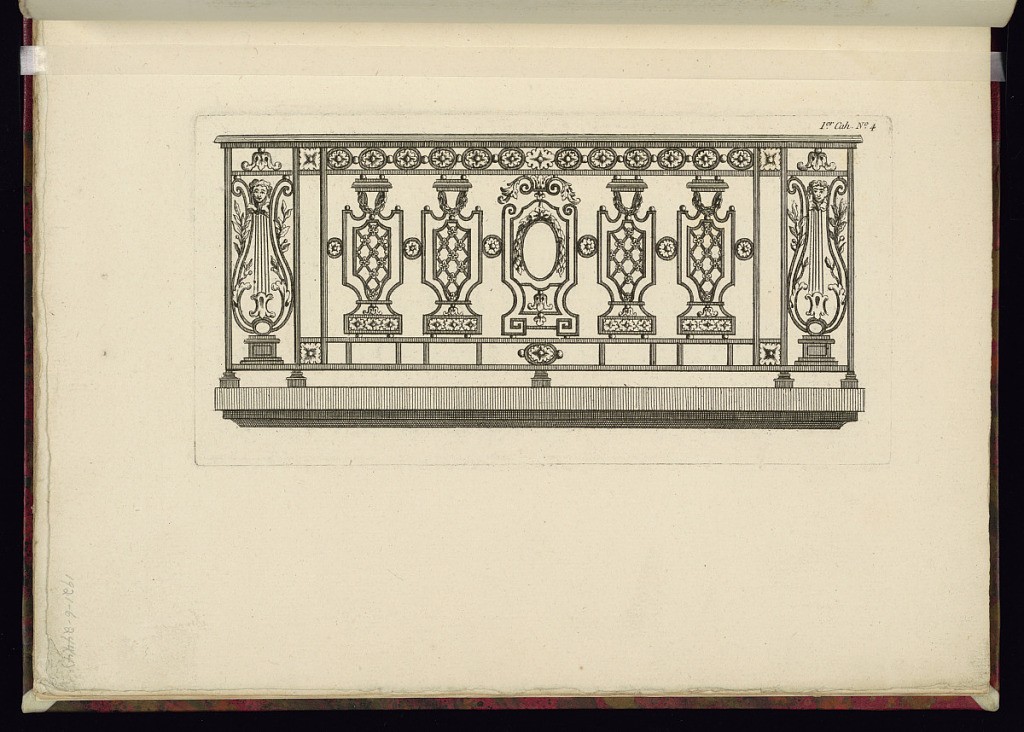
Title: Design for an Iron Balcony
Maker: Gabriel Bonthomme, France, active ca. 1775
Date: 1777
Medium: Etching and engraving on paper
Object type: Print
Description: Design for an iron balcony with decorative motifs including lyres, rosettes, and a central oval with draped laurel leaves. The plate is numbered but not signed.